Question: I'm trying to make an array from file path components. I have an array of file paths (as NSStrings) and I am looping through them, then breaking each down like so:
'''
//get the array of image paths
imageList = [[notification userInfo] objectForKey:@"images"];
//loop through the array and get the image names
for (NSString* thisImagePath in imageList) {
NSArray* thisImagePathArray = [thisImagePath componentsSeparatedByString:@"/"];
'''
Half the time my program is crashing here. I get the following error message:
'''
-[NSCFArray componentsSeparatedByString:]: unrecognized selector sent to instance 0x1a7940
'''
imageList is an array of files dropped onto a view. Because this problem started popping up I am only dropping one file at a time. For example:
This file did not work:
'''
/Users/steve/Desktop/thinkstock/PT121211_PI_bariatric.tif
'''
This did
'''
/Users/steve/Desktop/thinkstock/Studentexhausted82557038.jpg
'''
so, if I understand the error message correctly I am trying to apply the componentsSeparatedByString selector to an NSArray, which doesn't support that selector. But in my loop I am calling for NSString, if the object was an array shouldn't I crash there? (And I am 99% sure the object at index 0 of imageList is a string.)
My objective is to get the file name from the file path, is there a better way of doing it than the approach I am taking?
When I step through (putting a debug point at the componentsSeparatedByString line it seems to work as I planned:

But if I hit continue it crashes.
As suggested I changed my code to log data:
'''
//loop through the array and get the image names
for (NSString* thisImagePath in imageList) {
if (![thisImagePath isKindOfClass:[NSString class]]) {
NSLog(@"The class of this object is: %@", [thisImagePath className]);
}
NSLog(@"%@", thisImagePath);
NSArray* thisImagePathArray = [thisImagePath componentsSeparatedByString:@"/"];
NSString* thisImageName = [thisImagePathArray objectAtIndex:[thisImagePathArray count]-1];
'''
The conditional for the class check never get triggered, as everything is of NSString class. However, some files work, some don't...
'''
2012-01-19 13:59:04.631 archiveDrop_cocoa[76758:10b] /Users/steve/Desktop/thinkstock/rbrb_0556.jpg
2012-01-19 13:59:06.799 archiveDrop_cocoa[76758:10b] /Users/steve/Desktop/thinkstock/Manracefinish78464007.jpg
2012-01-19 13:59:08.319 archiveDrop_cocoa[76758:10b] /Users/steve/Desktop/thinkstock/ManLabtop86510699.jpg
2012-01-19 13:59:08.320 archiveDrop_cocoa[76758:10b] *** -[NSCFArray componentsSeparatedByString:]: unrecognized selector sent to instance 0x1a75c0
2012-01-19 13:59:08.321 archiveDrop_cocoa[76758:10b] *** Canceling drag because exception 'NSInvalidArgumentException' (reason '*** -[NSCFArray componentsSeparatedByString:]: unrecognized selector sent to instance 0x1a75c0') was raised during a dragging session
2012-01-19 13:59:10.726 archiveDrop_cocoa[76758:10b] /Users/steve/Desktop/thinkstock/LasVegassign78058995.jpg
2012-01-19 13:59:10.728 archiveDrop_cocoa[76758:10b] *** -[NSCFArray componentsSeparatedByString:]: unrecognized selector sent to instance 0x1a9010
2012-01-19 13:59:10.729 archiveDrop_cocoa[76758:10b] *** Canceling drag because exception 'NSInvalidArgumentException' (reason '*** -[NSCFArray componentsSeparatedByString:]: unrecognized selector sent to instance 0x1a9010') was raised during a dragging session
2012-01-19 13:59:13.342 archiveDrop_cocoa[76758:10b] /Users/steve/Desktop/thinkstock/kidscolor57448860.jpg
2012-01-19 13:59:15.014 archiveDrop_cocoa[76758:10b] /Users/steve/Desktop/thinkstock/IVDrip76801701.jpg
2012-01-19 13:59:18.263 archiveDrop_cocoa[76758:10b] /Users/steve/Desktop/thinkstock/stk26719pin.jpg
2012-01-19 13:59:23.414 archiveDrop_cocoa[76758:10b] /Users/steve/Desktop/thinkstock/WomanLabtop78634274.jpg
'''
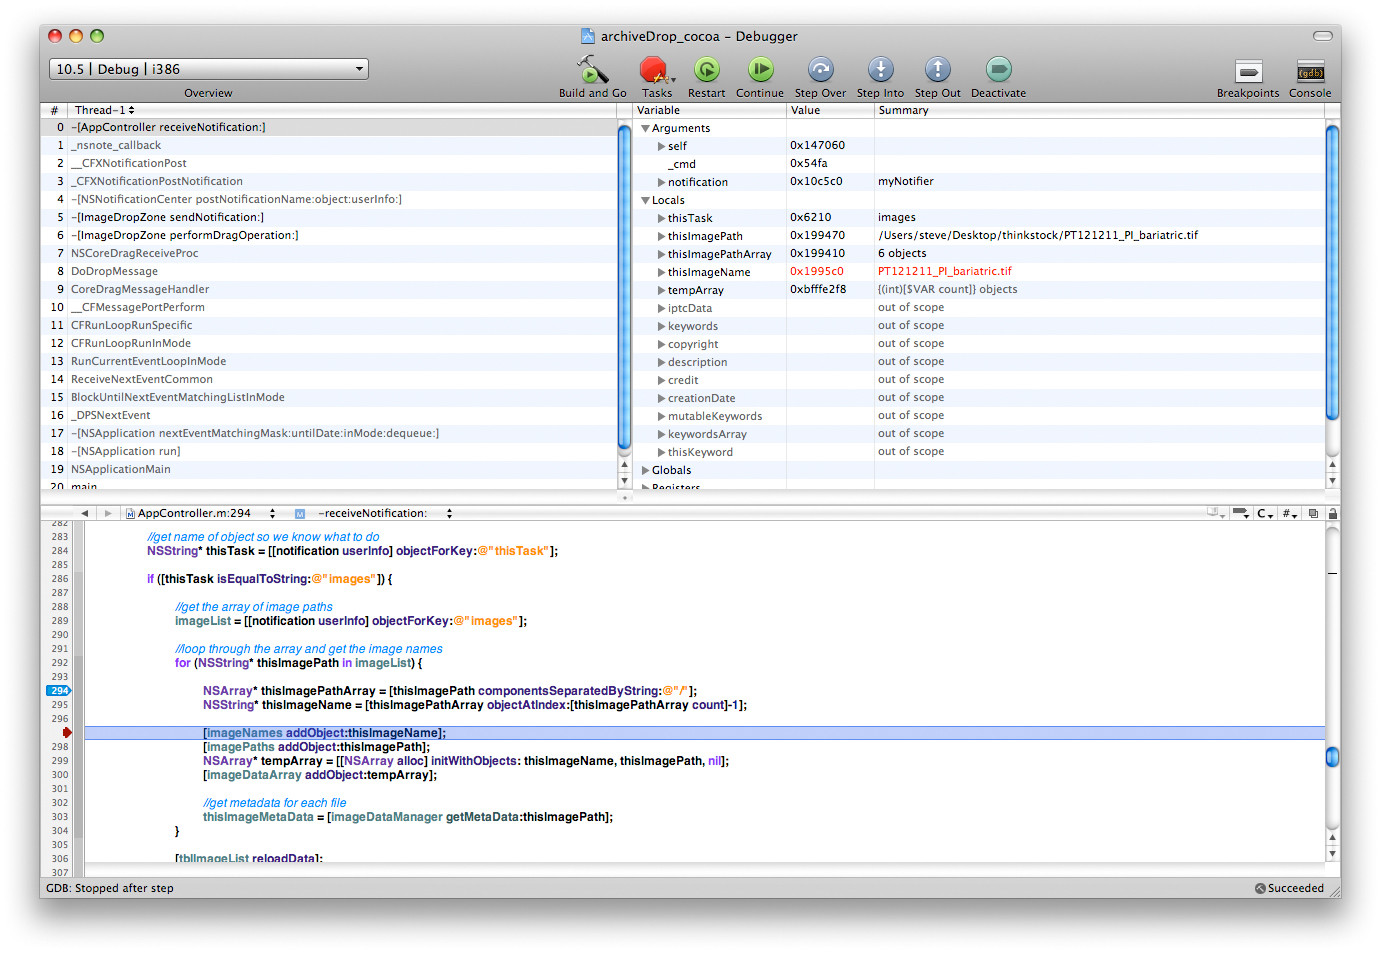
Answer: When you're 100% sure that you really get a NSString here, why don't you use '[thisImagePath lastPathComponent]'?
<URL>